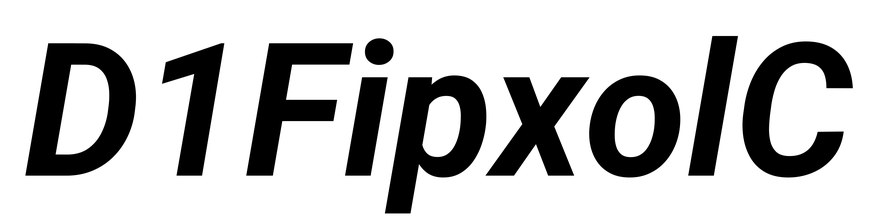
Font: Roboto-Italic_Bold_Italic